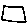
Label: square